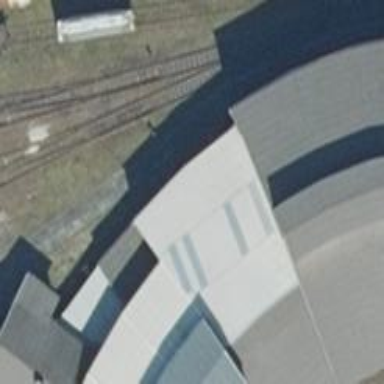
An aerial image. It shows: Railway yard used for servicing trains.